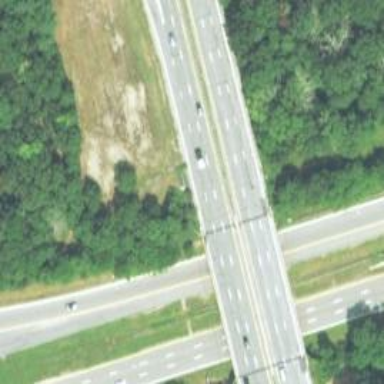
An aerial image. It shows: Expressway with asphalt surface categorized as trunk highway.